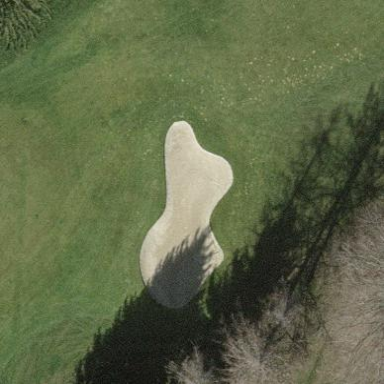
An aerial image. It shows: Sandy area is golf bunker.